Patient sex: M
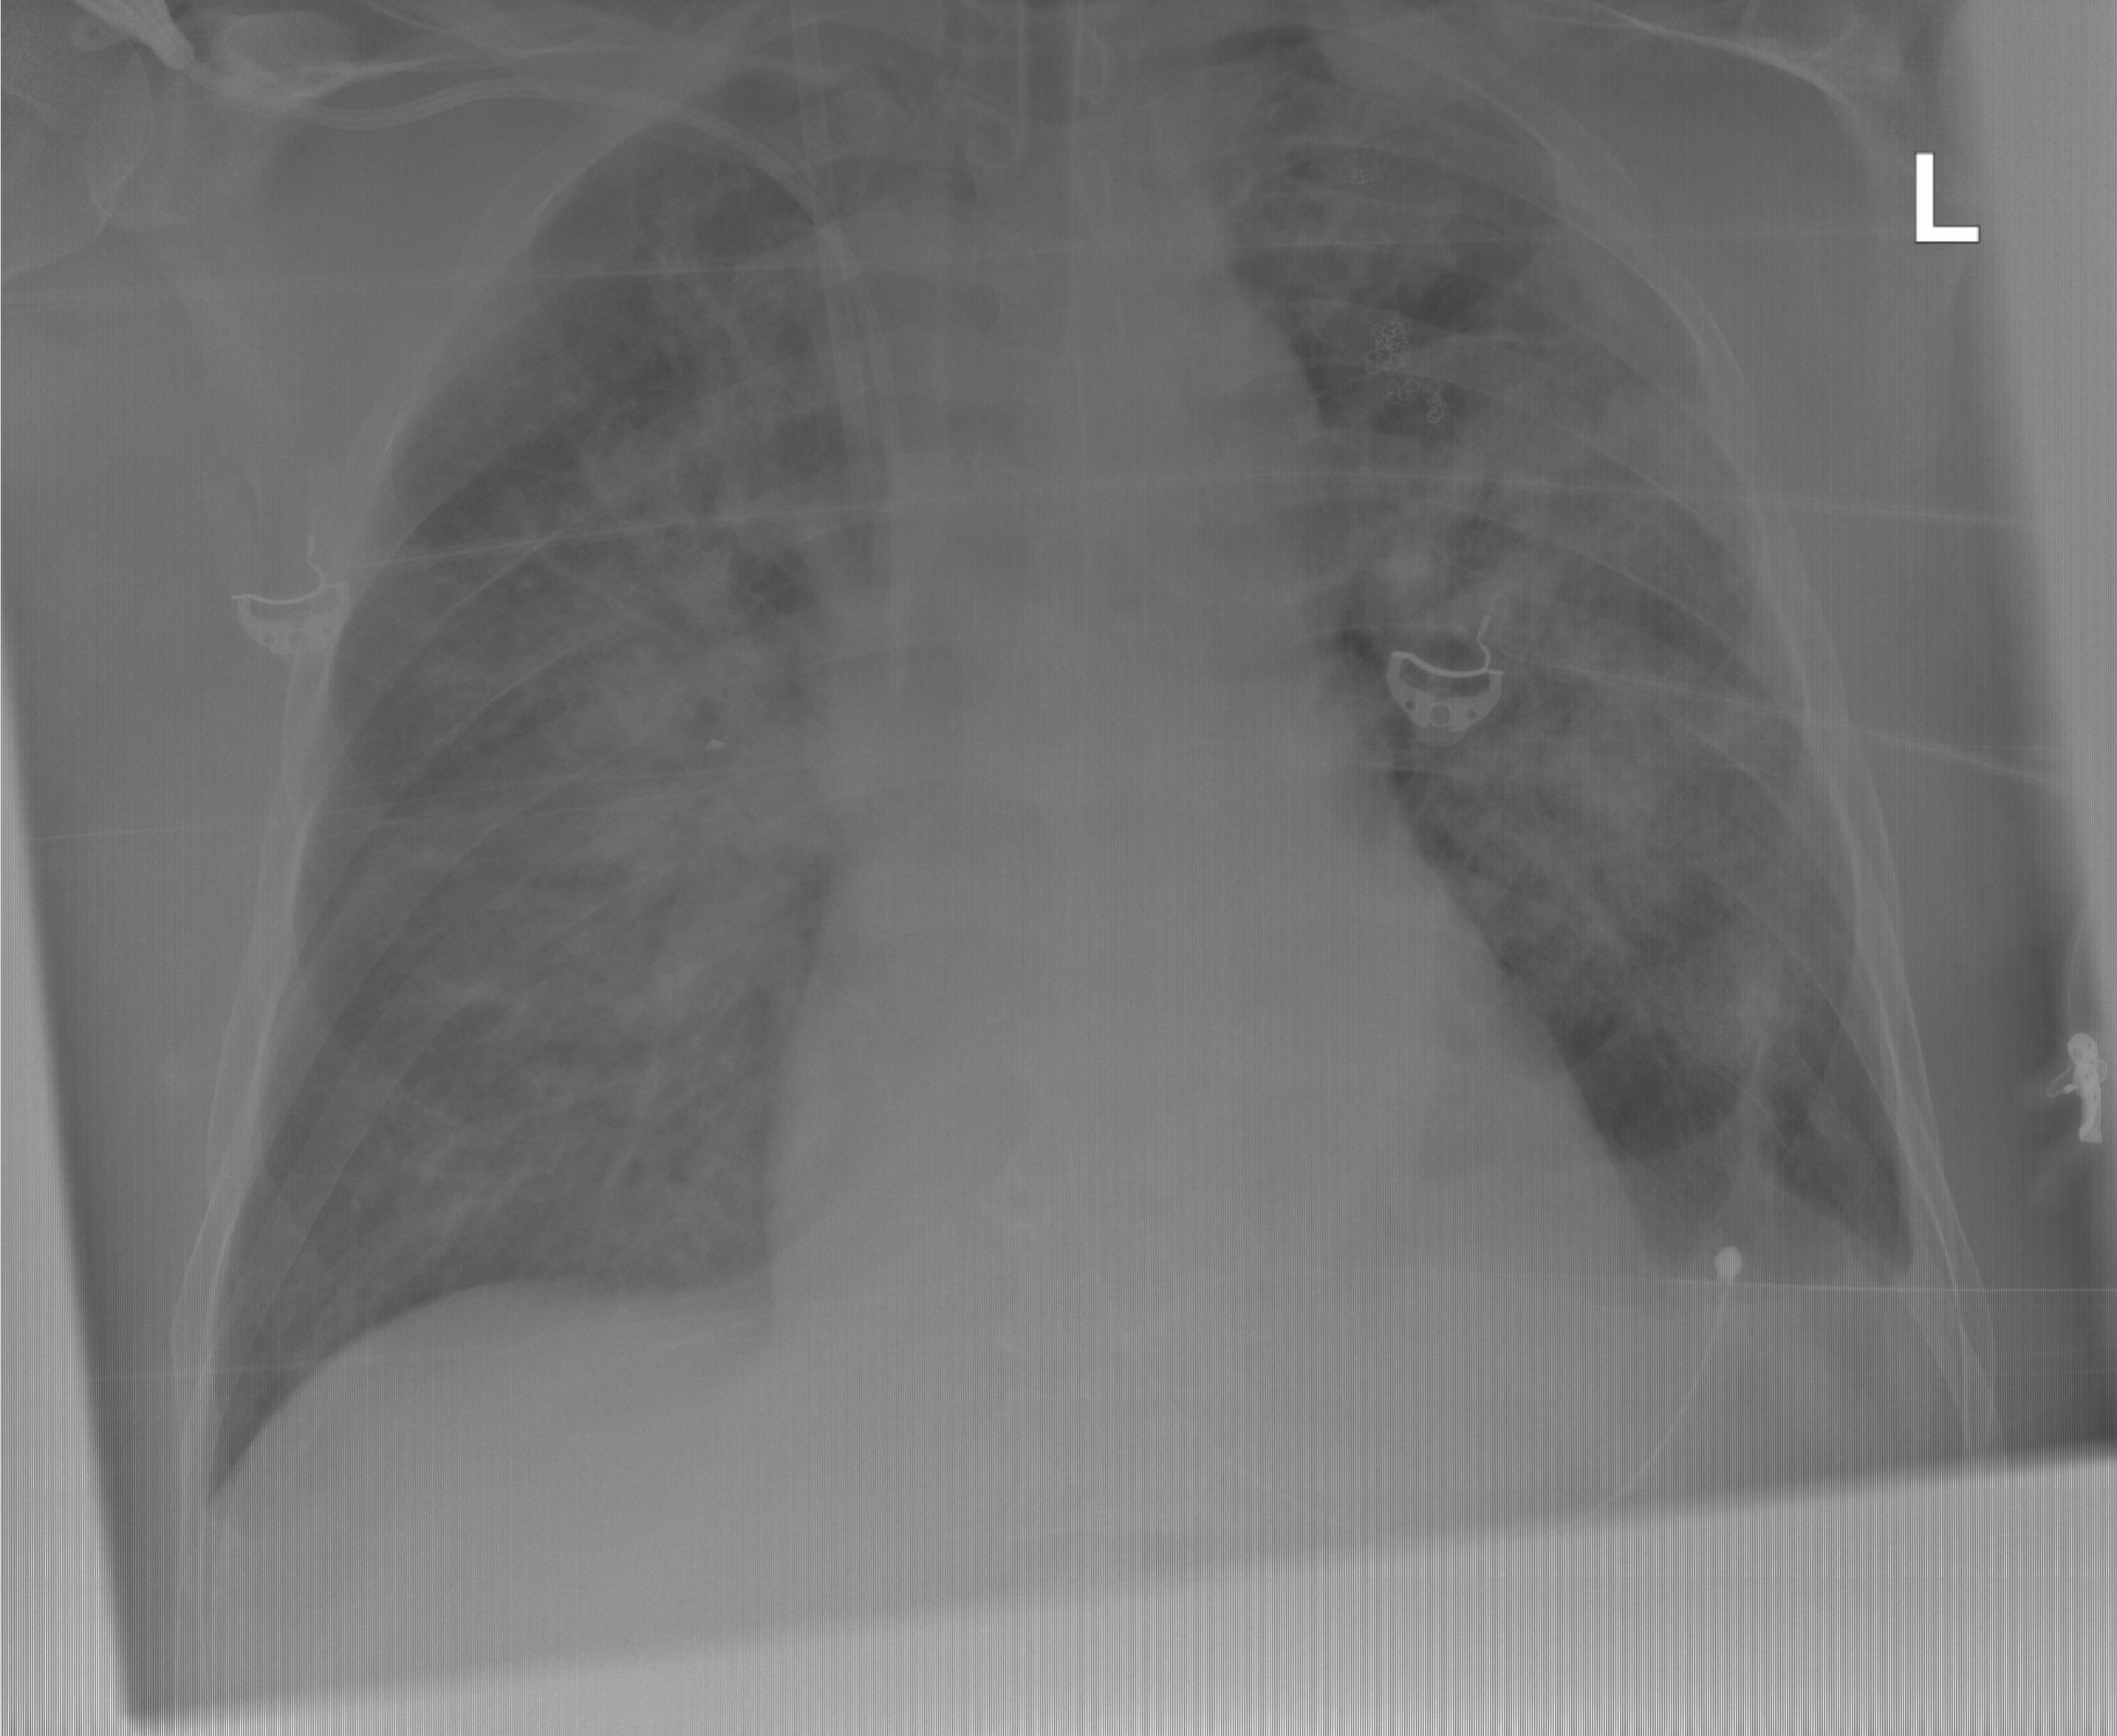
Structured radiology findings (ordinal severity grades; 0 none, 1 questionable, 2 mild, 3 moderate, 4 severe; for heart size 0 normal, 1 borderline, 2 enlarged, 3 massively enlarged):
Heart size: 0
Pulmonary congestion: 2
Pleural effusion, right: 0
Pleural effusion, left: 2
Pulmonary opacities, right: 3
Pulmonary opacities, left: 3
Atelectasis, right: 2
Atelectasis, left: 2